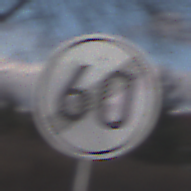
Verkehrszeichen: EndeGeschwindigkeit60
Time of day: MorningAfternoon
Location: Outdoor (Nature)
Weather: PartlyCloudy
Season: NotSpecified
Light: Natural